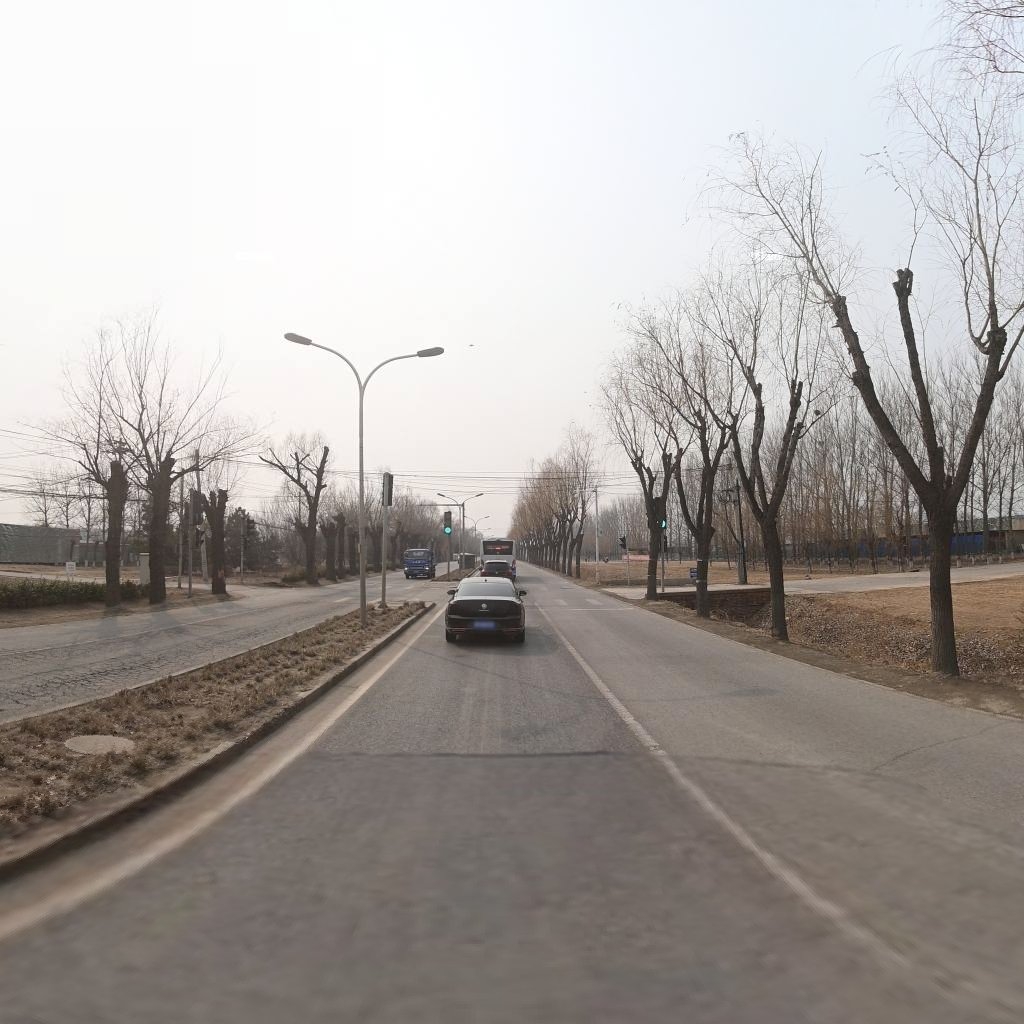
Region: Haidian
Road damage annotations: alligator crack, transverse crack